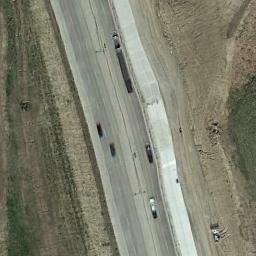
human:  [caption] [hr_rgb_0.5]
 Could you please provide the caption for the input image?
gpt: There are large lawns around the freeway and there are many cars on the freeway .

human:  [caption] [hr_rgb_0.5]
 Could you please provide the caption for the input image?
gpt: There are only two cars on the winding highway .

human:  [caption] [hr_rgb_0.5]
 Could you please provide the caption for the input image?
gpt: A straight freeway goes through the wasteland and some cars are driving on the freeway .

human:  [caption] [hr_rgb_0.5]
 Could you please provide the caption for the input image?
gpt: The freeway goes through the bare land with some cars .

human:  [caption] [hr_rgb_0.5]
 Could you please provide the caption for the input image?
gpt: There are brown bare land beside the freeway .